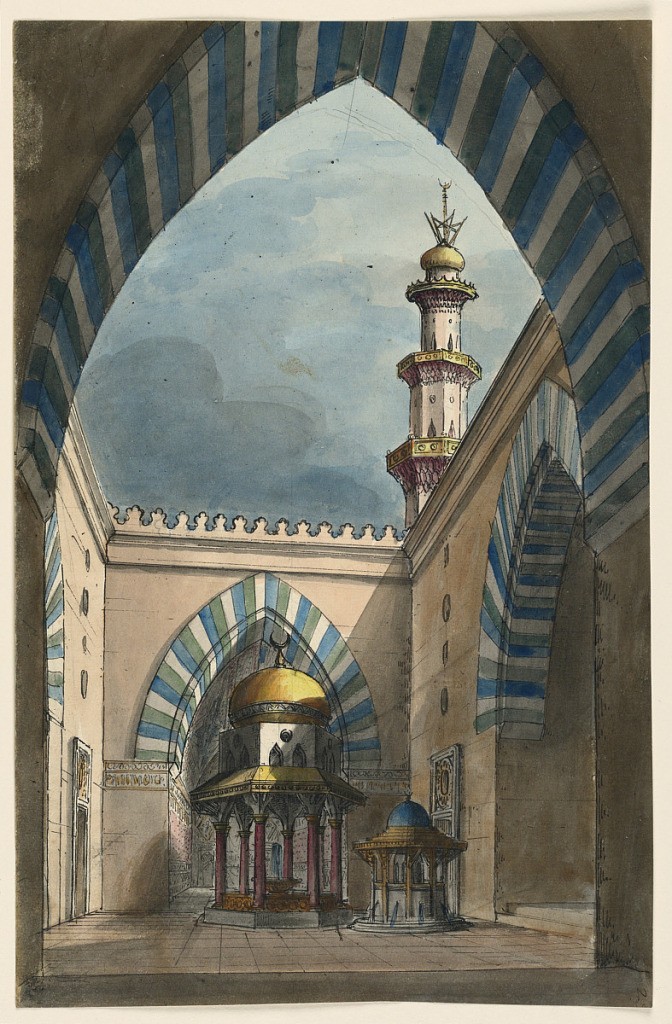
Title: Stage Design, Oriental Court
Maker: Romolo Achille Liverani, Italian, 1809 - 1872
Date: early 19th century
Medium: Pen and sepia ink, brush and wash on paper
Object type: Drawing
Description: Vertical rectangle. View through tiled arch on court of Islamic building with decorated fountain in bright colors at center. Tower at right.